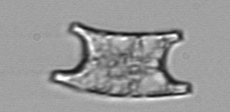
Label: Eucampia